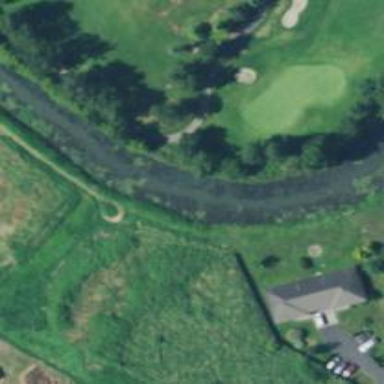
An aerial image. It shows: Path for both roads and golfers.